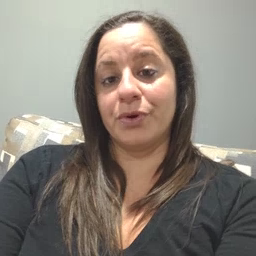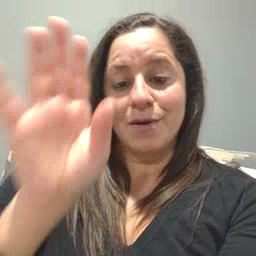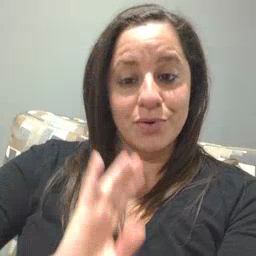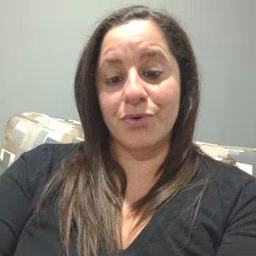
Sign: brown